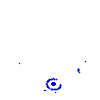
Particle: electron